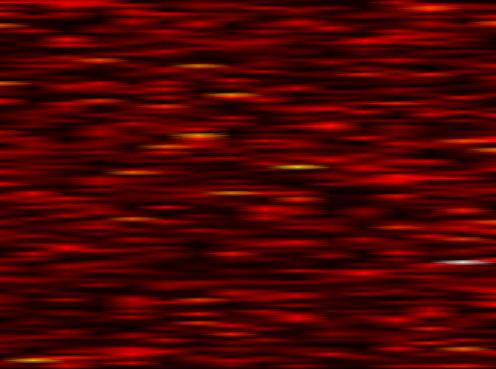
Label: WOLA